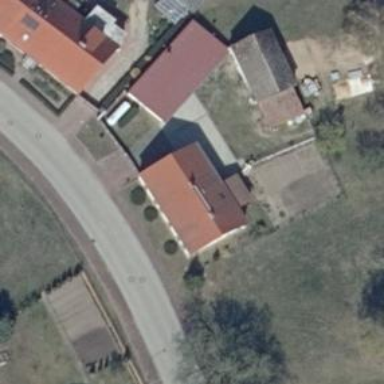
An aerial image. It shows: Gabled house with red roof oriented along its length.